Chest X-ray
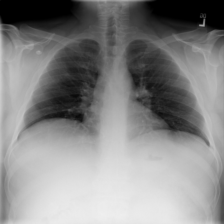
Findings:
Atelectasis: negative
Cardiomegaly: negative
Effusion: negative
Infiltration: negative
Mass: negative
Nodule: negative
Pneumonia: negative
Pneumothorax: negative
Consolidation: negative
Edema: negative
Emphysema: negative
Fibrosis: negative
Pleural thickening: negative
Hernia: negative